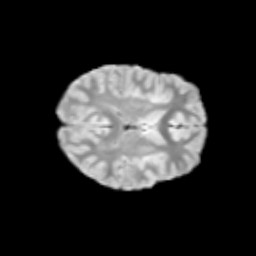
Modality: T2w
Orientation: axial
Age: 10
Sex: female
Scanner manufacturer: siemens
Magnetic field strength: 3 T
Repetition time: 3.8 s
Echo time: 0.07 s